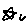
Label: star